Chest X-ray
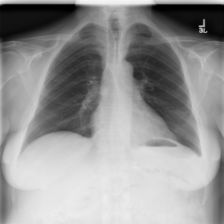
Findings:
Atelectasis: negative
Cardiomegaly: negative
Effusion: negative
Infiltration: negative
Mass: negative
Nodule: negative
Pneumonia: negative
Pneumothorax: negative
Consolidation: negative
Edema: negative
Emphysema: negative
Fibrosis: negative
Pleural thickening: negative
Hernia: negative